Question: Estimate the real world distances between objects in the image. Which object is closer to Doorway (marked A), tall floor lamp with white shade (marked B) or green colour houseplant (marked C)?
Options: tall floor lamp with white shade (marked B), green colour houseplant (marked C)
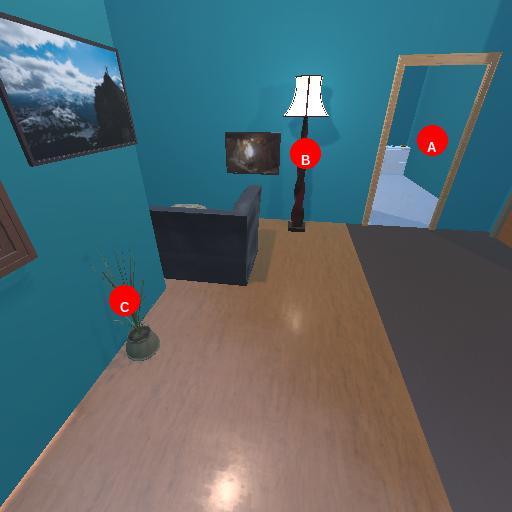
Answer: tall floor lamp with white shade (marked B)